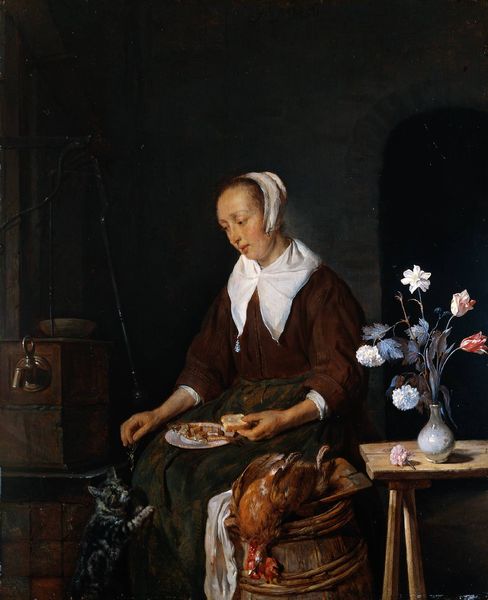
Titel: Das Katzenfrühstück
Künstler: Gabriel Metsu
Standort: Amsterdam
Institution: Rijksmuseum
Schlagwörter: blätter, dunkel, gemälde, hand, rubens, schatten, vogel, wasser, weiß, grün, sitzen, blume, blumen, braun, frau, grau, hell, holz, hut, kleid, licht, mund, raum, schwarz, stuhl, szene, tisch, tür, zimmer, blick, blüten, dame, hund, rosen, rot, tier, tuch, haube, malerei, rock, alt, jacke, augen, barock, bluse, federn, gesicht, kragen, schüssel, spitze, teller, tod, tot, holland, hände, innenraum, niederlande, portrait, porträt, öl, einsamkeit, zweige, haare, stoff, rosa, genre, ofen, stilleben, vase, schürze, magd, blumenvase, kamm, mauer, pause, stille, essen, tulpen, spitz, kopftuch, tusch, handtuch, streifen, brot, durchgang, strauß, tulpe, vanitas, spiel, katze, geschlachtet, waage, velasquez, torbogen, füttern, fass, vermeer, chardin, kacheln, mahlzeit, wasserhahn, küche, geflügel, köchin, holländisch, hahn, bottich, braot, huhn, kanister, küchenstück, nas, rupfen, telles, wasserhan, nelken, pumpe, muetze, genre-bild, untreu, essensteller, broz, was soll ich eingeben, asdadad